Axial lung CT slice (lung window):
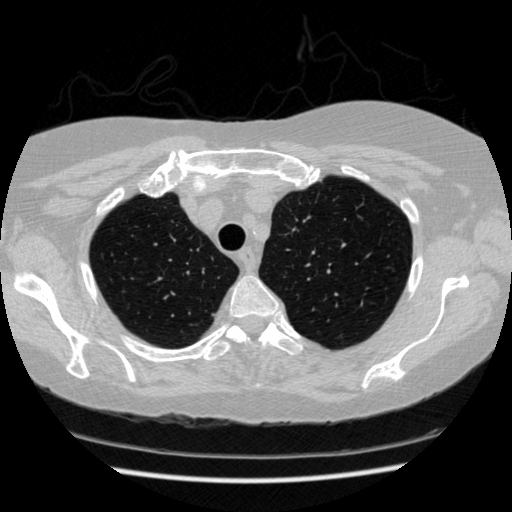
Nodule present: no